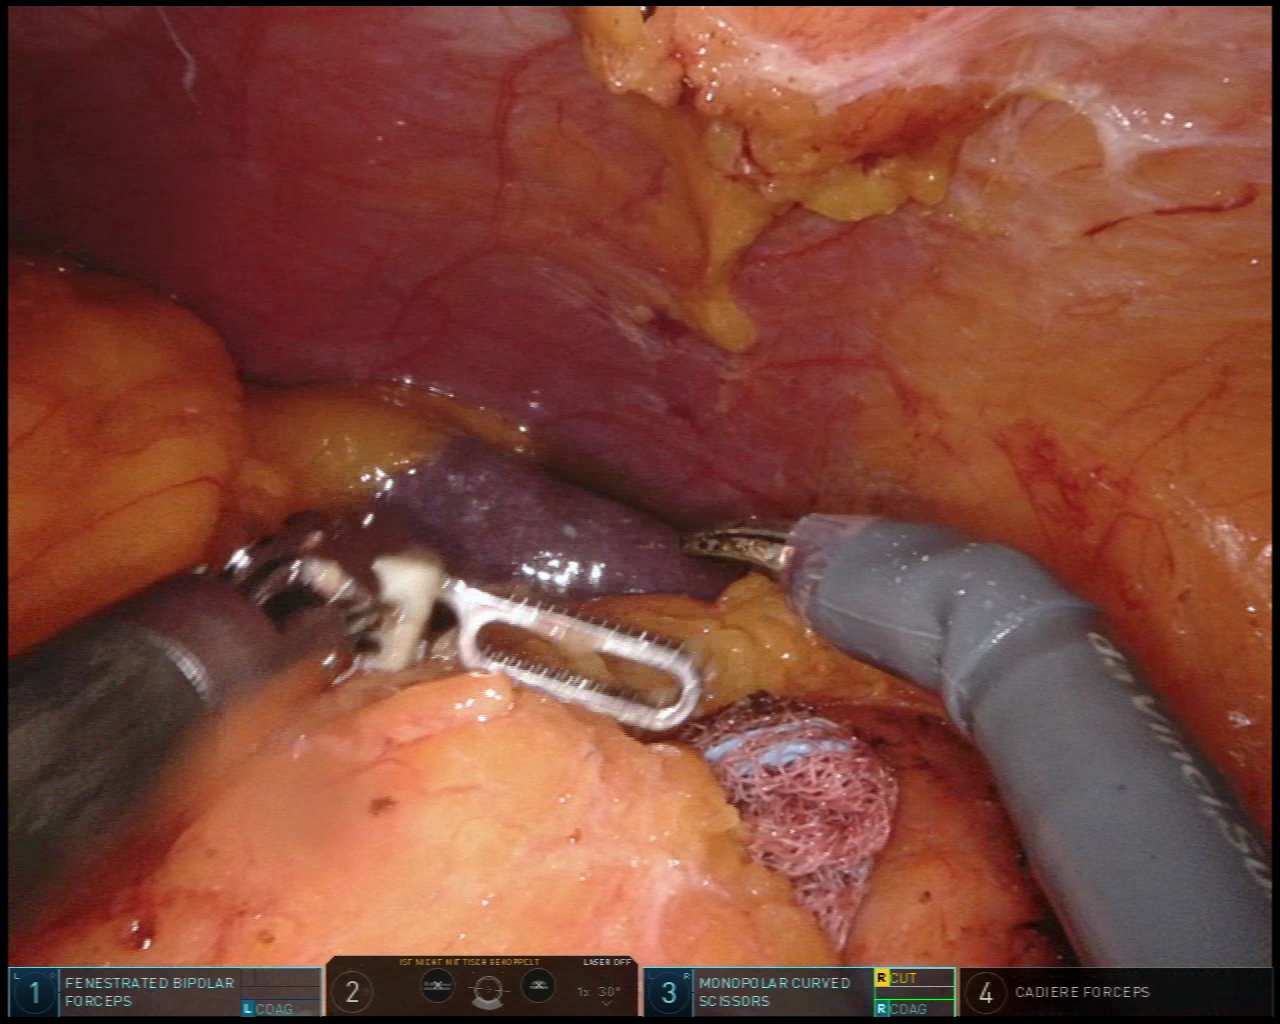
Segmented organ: spleen
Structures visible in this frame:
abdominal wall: yes
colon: no
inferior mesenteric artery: no
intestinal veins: no
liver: no
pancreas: no
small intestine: no
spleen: yes
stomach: no
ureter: no
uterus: no
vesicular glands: no